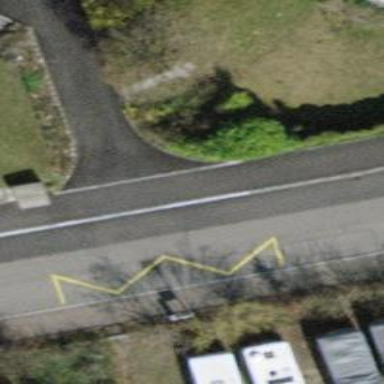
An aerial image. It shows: Public transport stop position.